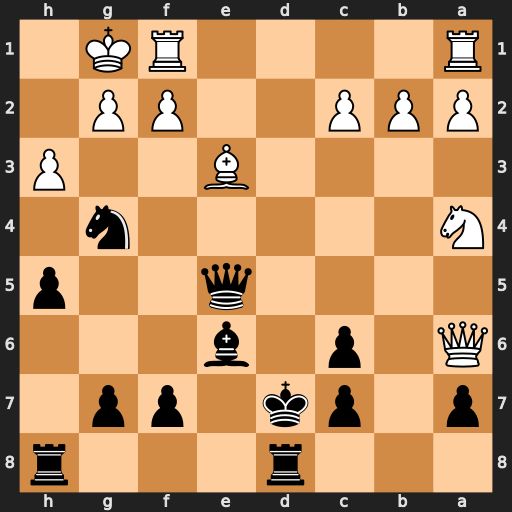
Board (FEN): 3r3r/p1pk1pp1/Q1p1b3/4q2p/N5n1/4B2P/PPP2PP1/R4RK1
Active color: b
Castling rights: -
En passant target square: -
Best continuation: Qh2#